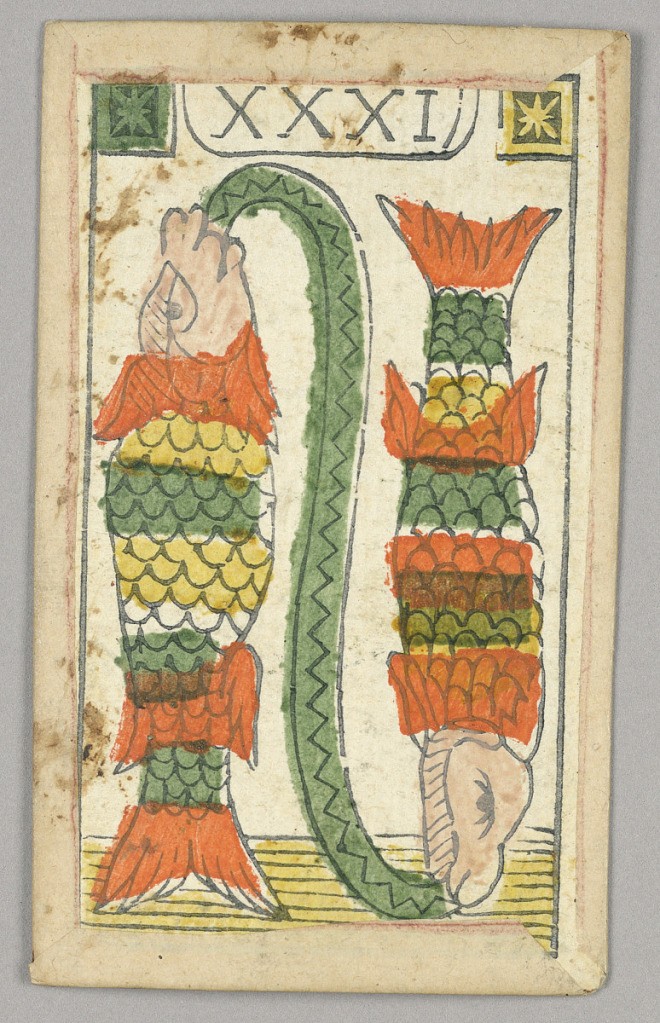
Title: Minchiate (Tarot) Playing Card
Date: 17th century
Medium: Stencil-colored woodblock print
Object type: Playing card
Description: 1909-22-1-1/35: Partial set of Italian Minchiate playing cards50;     1909-22-1-31: Part of a set of Italian Minchiate playing cards.50